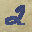
Label: 2